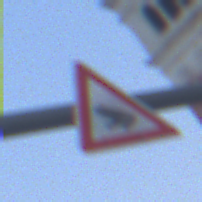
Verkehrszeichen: AmphibienwanderungRechts
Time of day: Dawn
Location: Outdoor (Urban)
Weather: Clear
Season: NotSpecified
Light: Natural